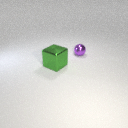
small purple metal sphere behind large green metal cube